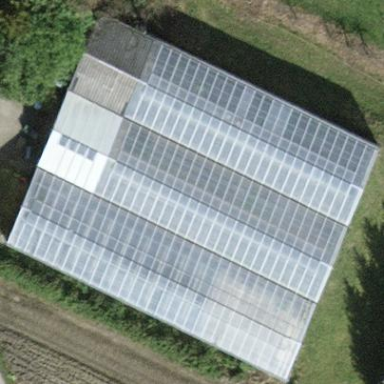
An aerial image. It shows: Greenhouse.